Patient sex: F
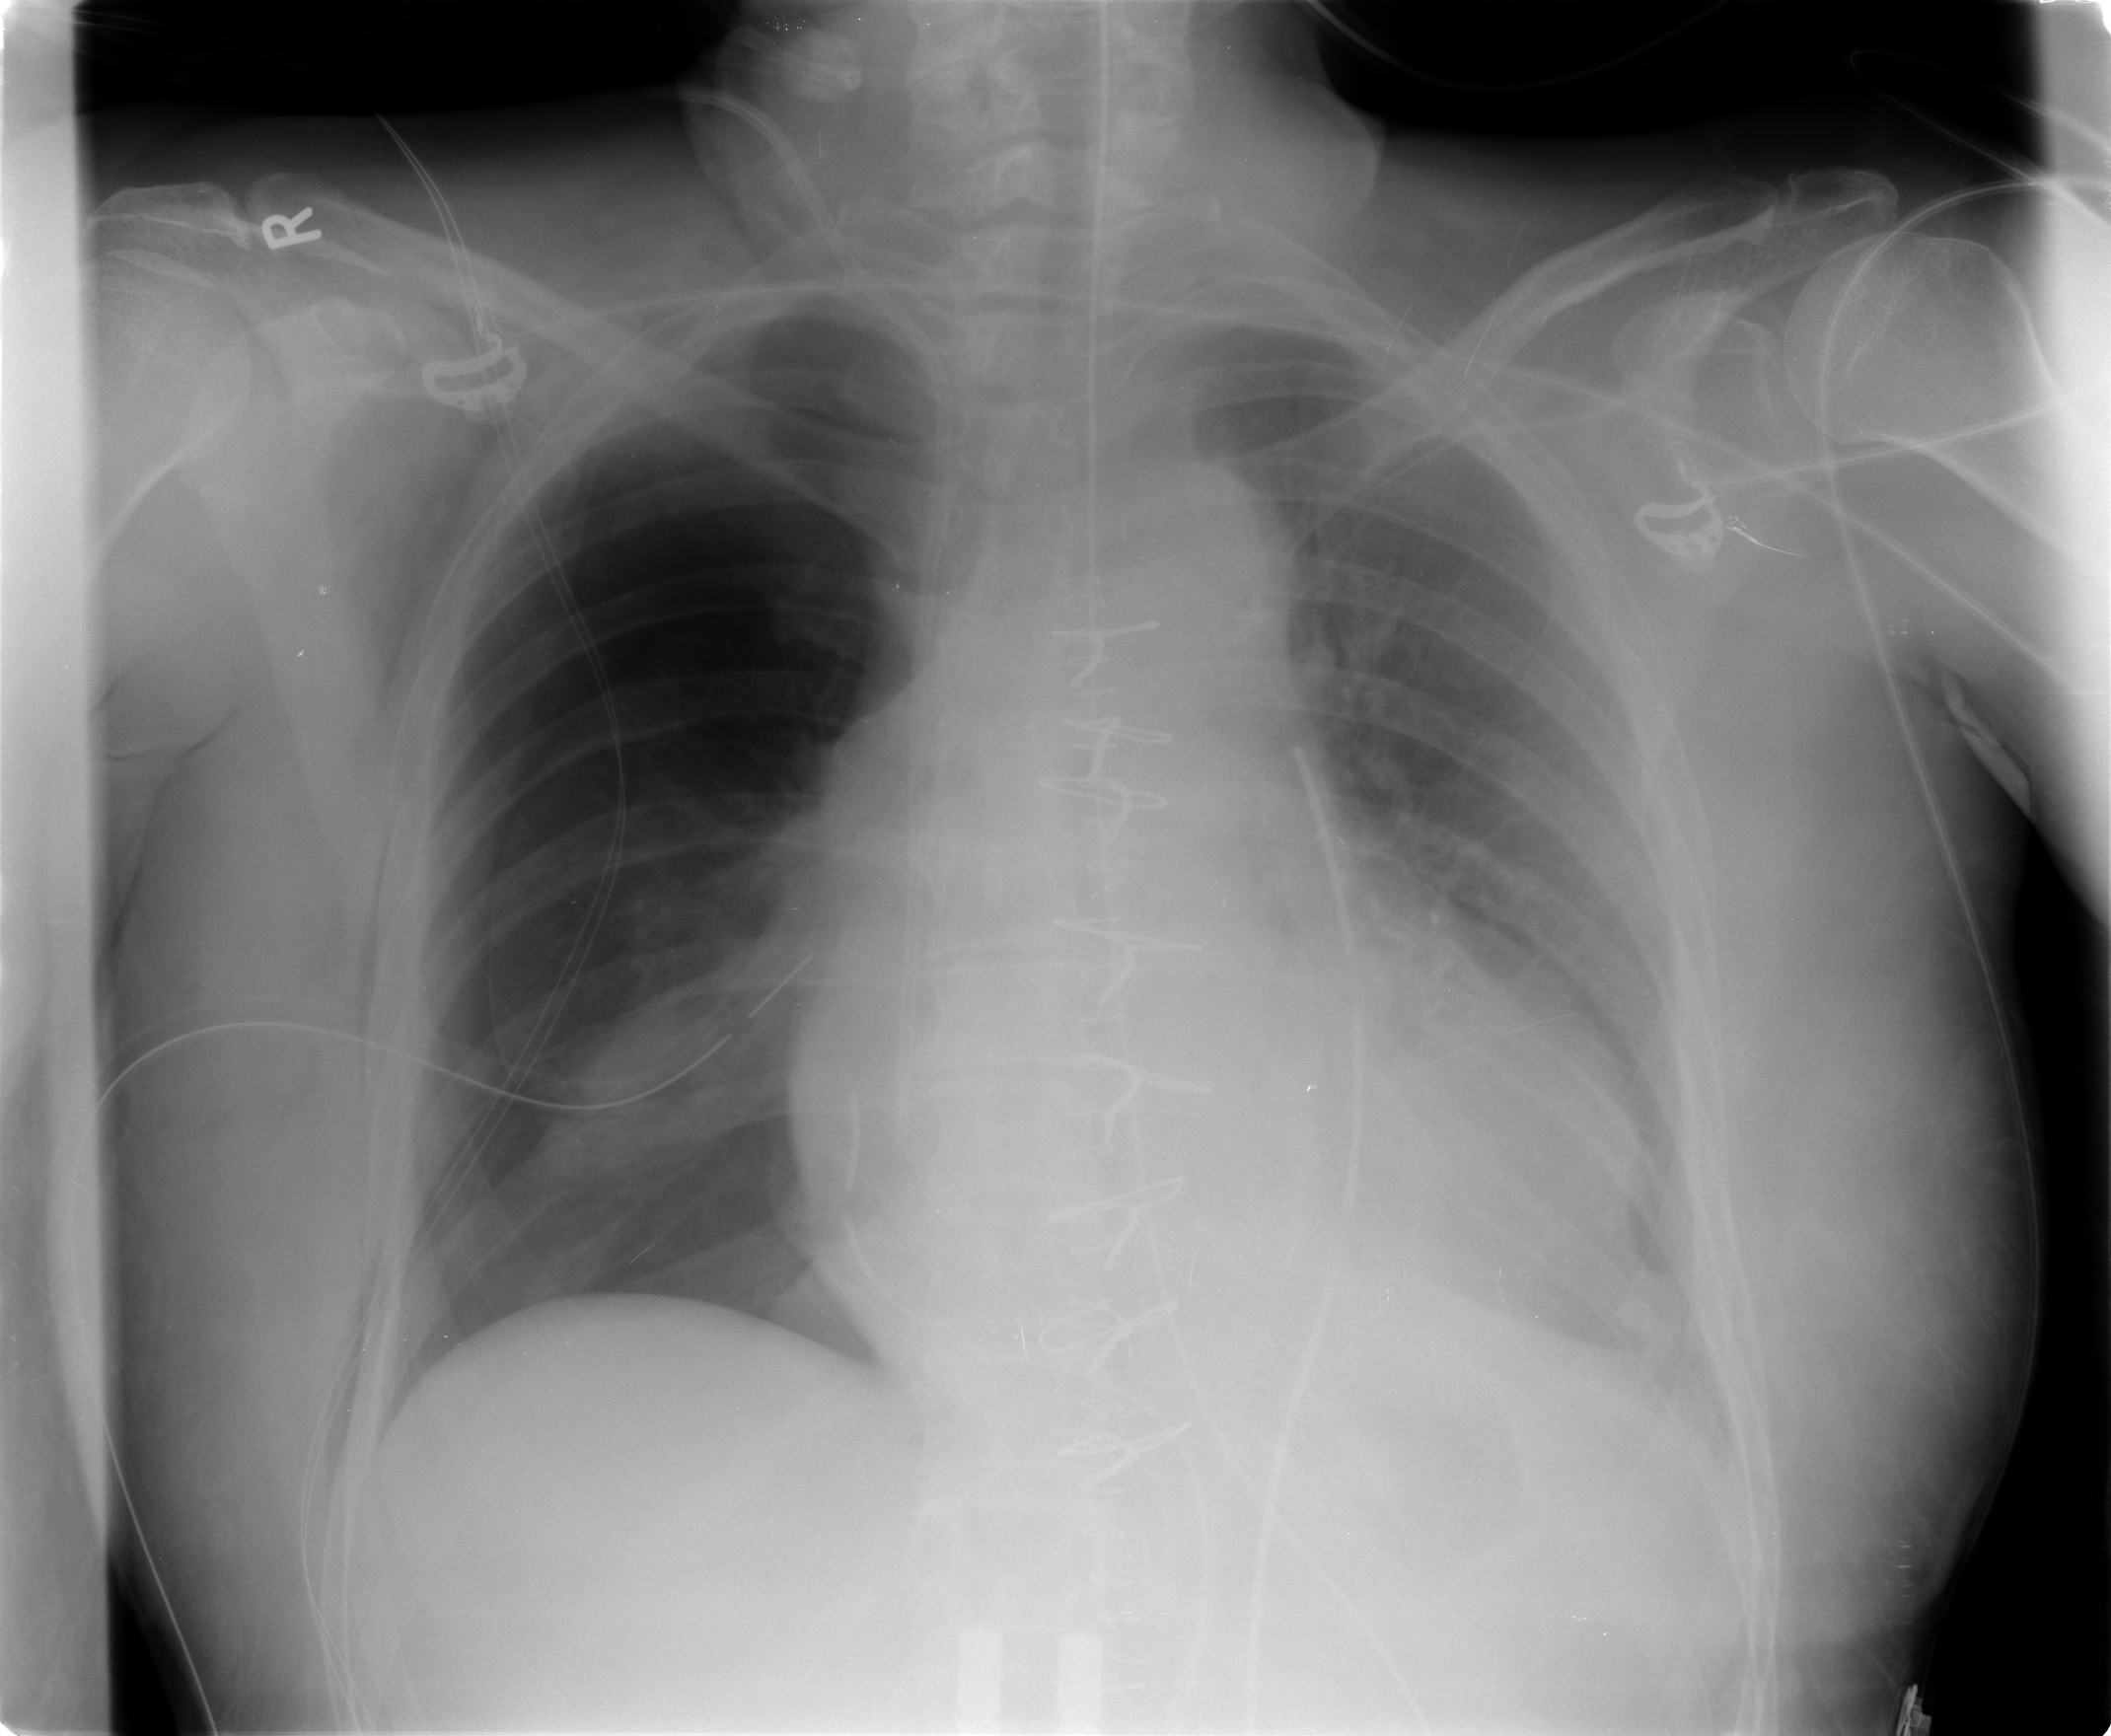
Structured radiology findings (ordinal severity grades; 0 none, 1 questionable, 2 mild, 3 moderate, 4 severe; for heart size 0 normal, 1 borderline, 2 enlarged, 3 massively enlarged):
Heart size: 2
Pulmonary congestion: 0
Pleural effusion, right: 0
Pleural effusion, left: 1
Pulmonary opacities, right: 0
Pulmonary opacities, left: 0
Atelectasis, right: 2
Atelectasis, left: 1